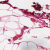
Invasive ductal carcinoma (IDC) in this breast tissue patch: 0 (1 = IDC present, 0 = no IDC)